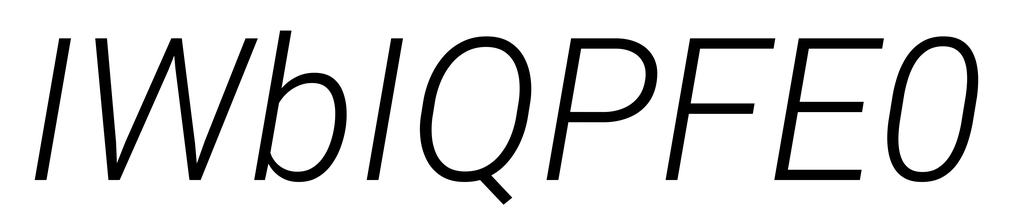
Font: Roboto-Italic_Light_Italic